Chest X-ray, AP view. Patient: 36 years old, sex F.
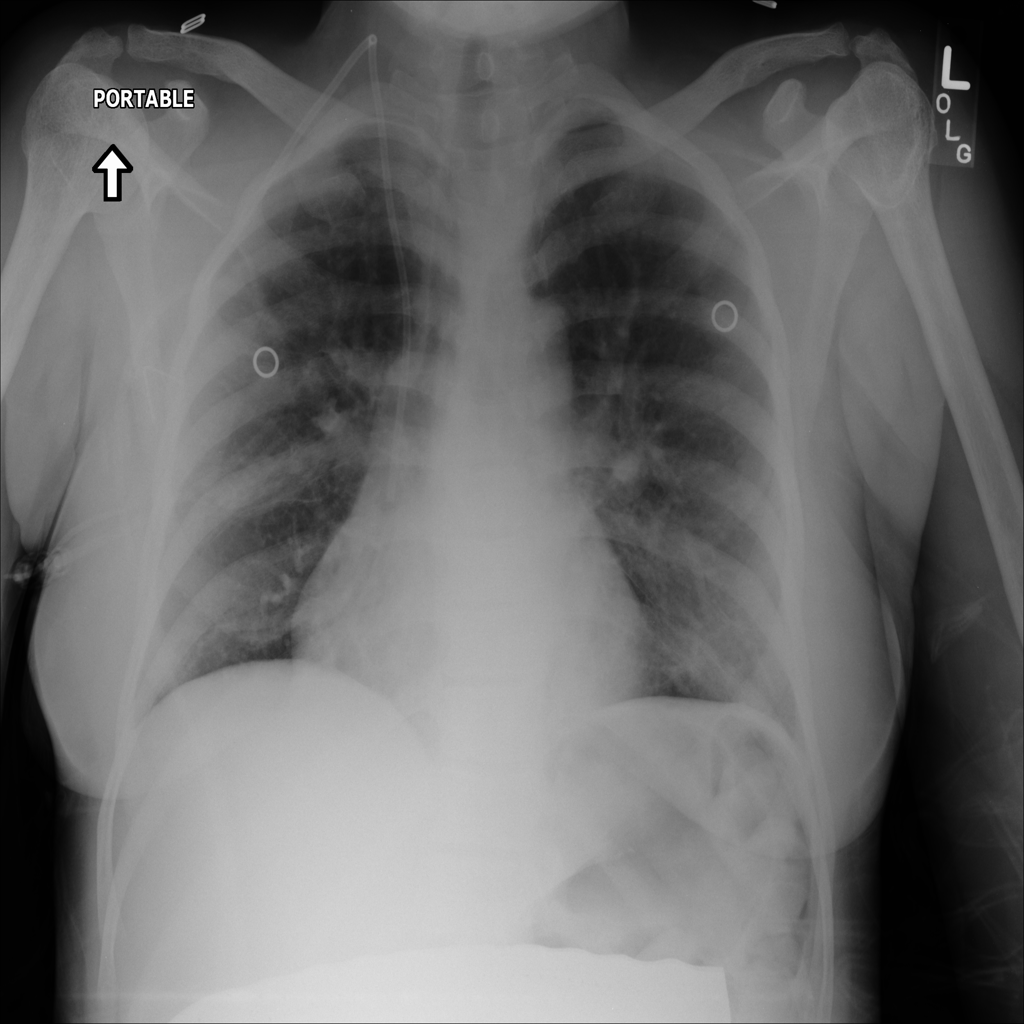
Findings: Infiltration